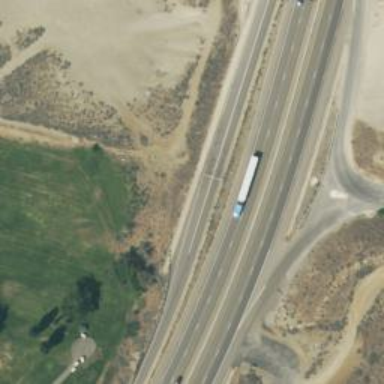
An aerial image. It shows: Asphalt escape road.